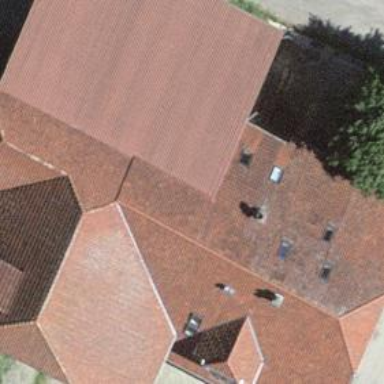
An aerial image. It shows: Farm building.